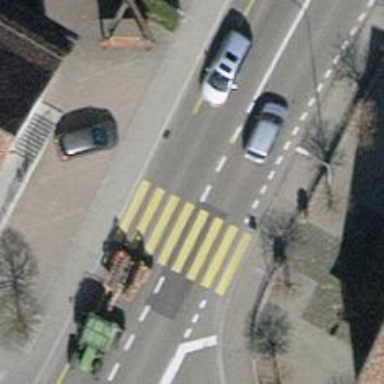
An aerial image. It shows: Secondary road with asphalt surface and designated cycle lane.